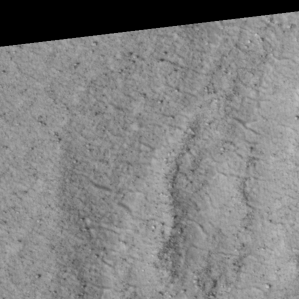
Label: non_frost